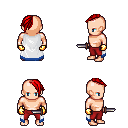
a pixel art fantasy rpg character, male body template, human, light skin, white trimmed cape, red pants, red long mohawk hairstyle, gold gloves, dagger, four views (front, back, left, right), 2x2 character sprite sheet, small pixel art, hard edges, no anti-aliasing